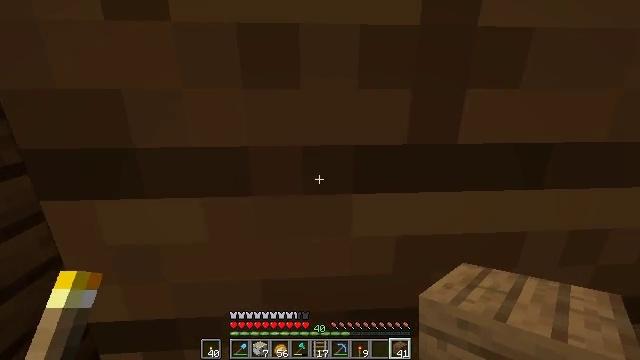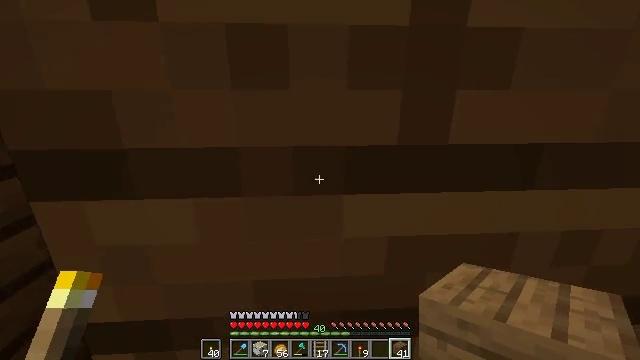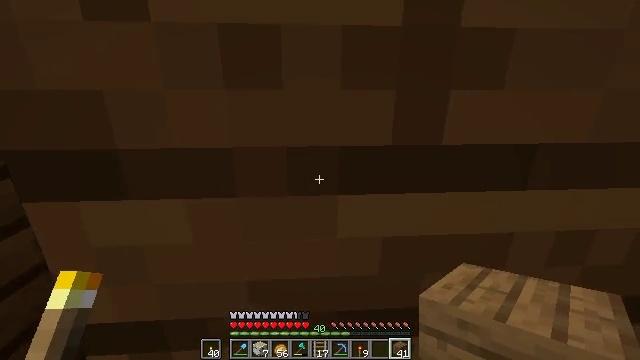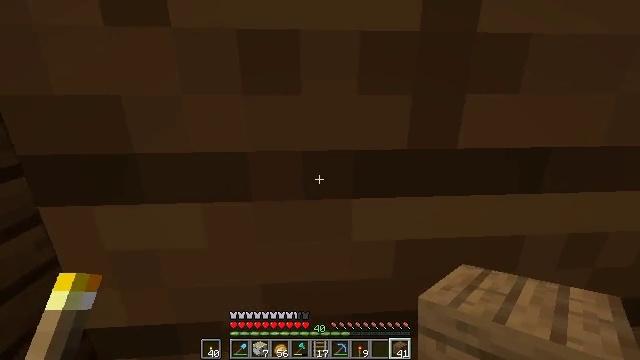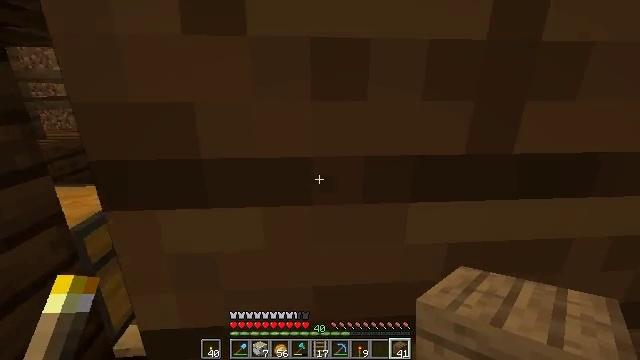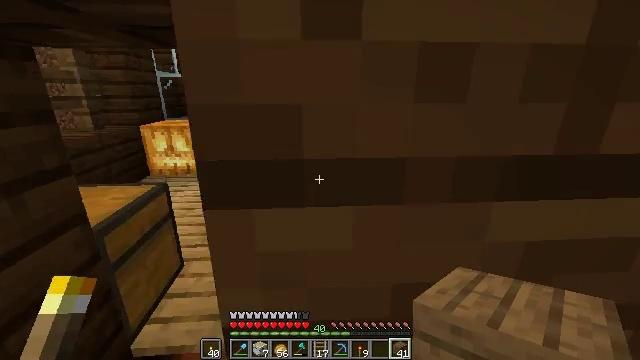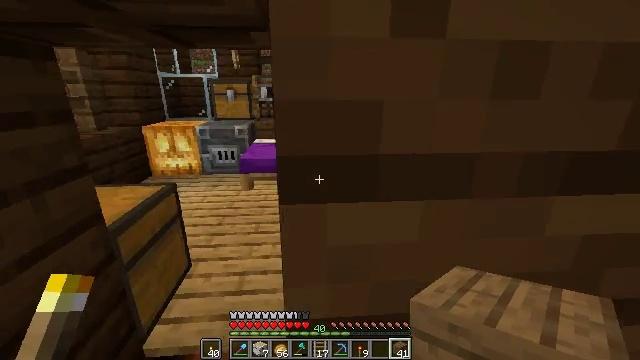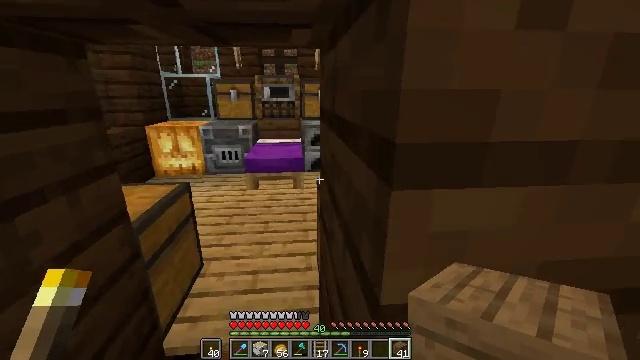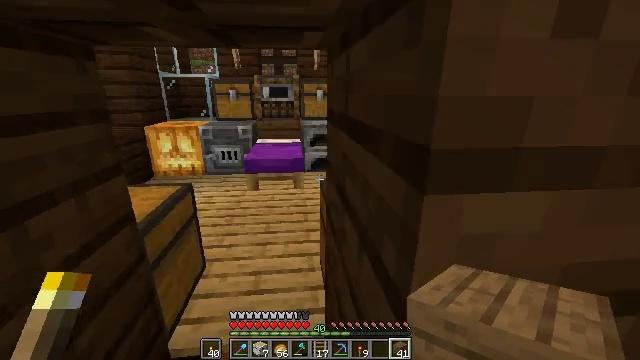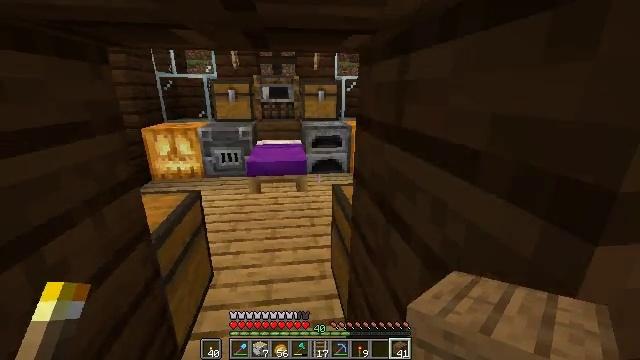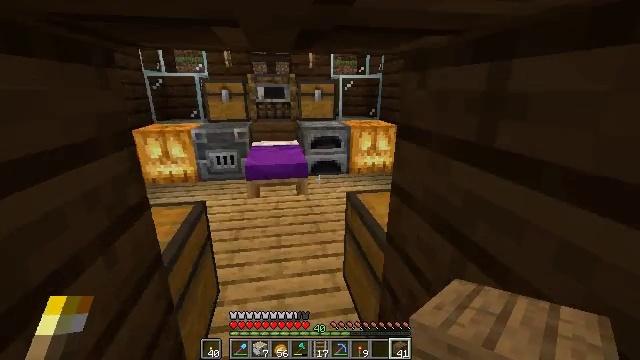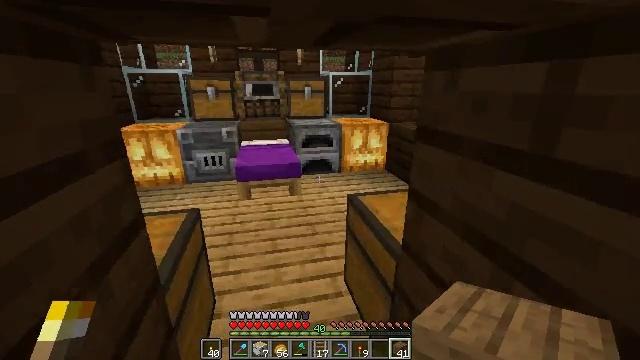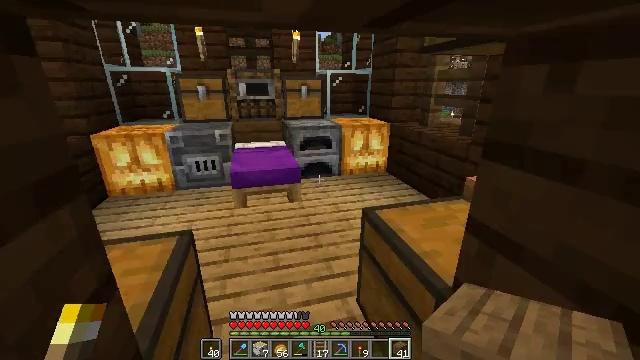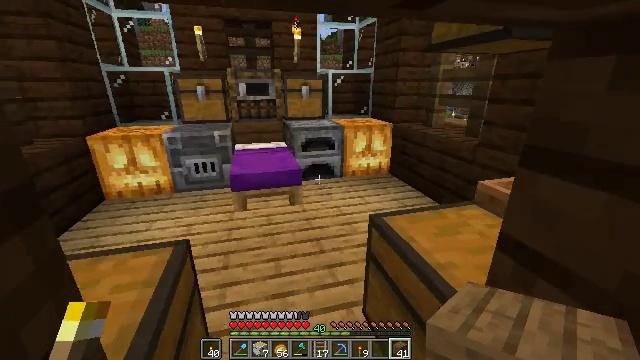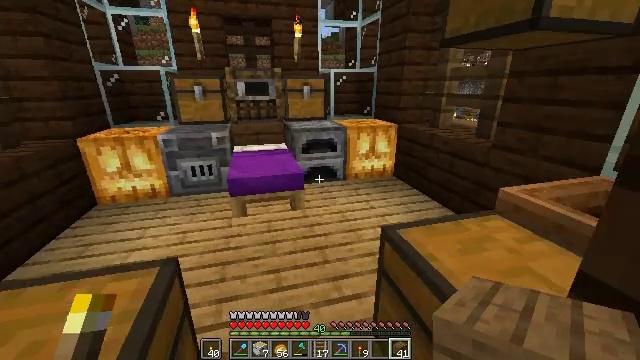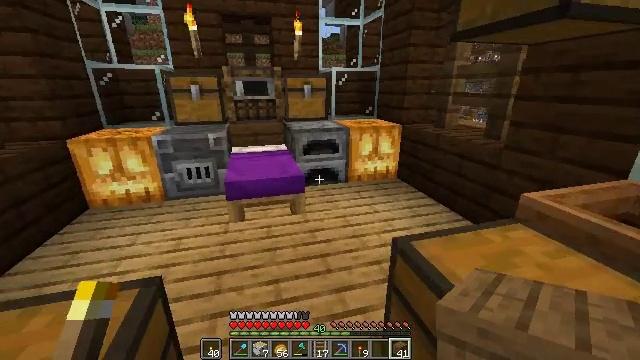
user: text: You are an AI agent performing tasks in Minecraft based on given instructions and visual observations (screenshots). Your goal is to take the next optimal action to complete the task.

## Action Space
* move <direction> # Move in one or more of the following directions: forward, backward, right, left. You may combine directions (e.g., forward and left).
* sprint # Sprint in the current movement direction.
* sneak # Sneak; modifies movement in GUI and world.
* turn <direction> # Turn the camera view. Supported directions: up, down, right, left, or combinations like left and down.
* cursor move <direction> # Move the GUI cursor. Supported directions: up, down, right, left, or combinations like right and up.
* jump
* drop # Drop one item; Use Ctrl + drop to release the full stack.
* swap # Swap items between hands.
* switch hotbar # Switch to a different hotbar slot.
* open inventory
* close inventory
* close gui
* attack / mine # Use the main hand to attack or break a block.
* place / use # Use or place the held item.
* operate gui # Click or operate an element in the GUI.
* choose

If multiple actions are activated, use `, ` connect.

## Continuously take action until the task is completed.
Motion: motion action
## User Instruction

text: Harvest potatoes.
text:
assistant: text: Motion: move forward
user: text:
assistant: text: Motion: move forward
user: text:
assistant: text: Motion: move forward and move left
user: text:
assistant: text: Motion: move forward and move left
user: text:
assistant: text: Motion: move forward and move left
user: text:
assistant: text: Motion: move forward and move left
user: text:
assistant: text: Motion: move forward and move left
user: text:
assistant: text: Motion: move forward and move left
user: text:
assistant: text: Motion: move forward and move left, turn right
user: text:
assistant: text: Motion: move forward and move left, turn right
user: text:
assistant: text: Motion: move forward, turn right
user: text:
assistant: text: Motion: move forward, turn right
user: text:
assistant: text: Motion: move forward
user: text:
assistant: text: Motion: move forward
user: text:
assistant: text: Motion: move forward, sprint
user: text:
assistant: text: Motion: move forward, sprint
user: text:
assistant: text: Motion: move forward, sprint
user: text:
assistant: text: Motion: move forward
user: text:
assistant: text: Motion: move forward
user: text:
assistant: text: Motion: move forward
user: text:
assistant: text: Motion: move forward
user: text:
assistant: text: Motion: move forward
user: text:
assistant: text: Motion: move forward
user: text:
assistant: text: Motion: move forward, turn left and up
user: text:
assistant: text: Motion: move forward, turn left and up
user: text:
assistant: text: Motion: turn left and up
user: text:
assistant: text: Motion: no_op
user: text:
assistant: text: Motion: turn right and up
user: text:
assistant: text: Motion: turn right
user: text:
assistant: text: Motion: no_op